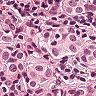
Metastatic tissue present: yes